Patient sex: M
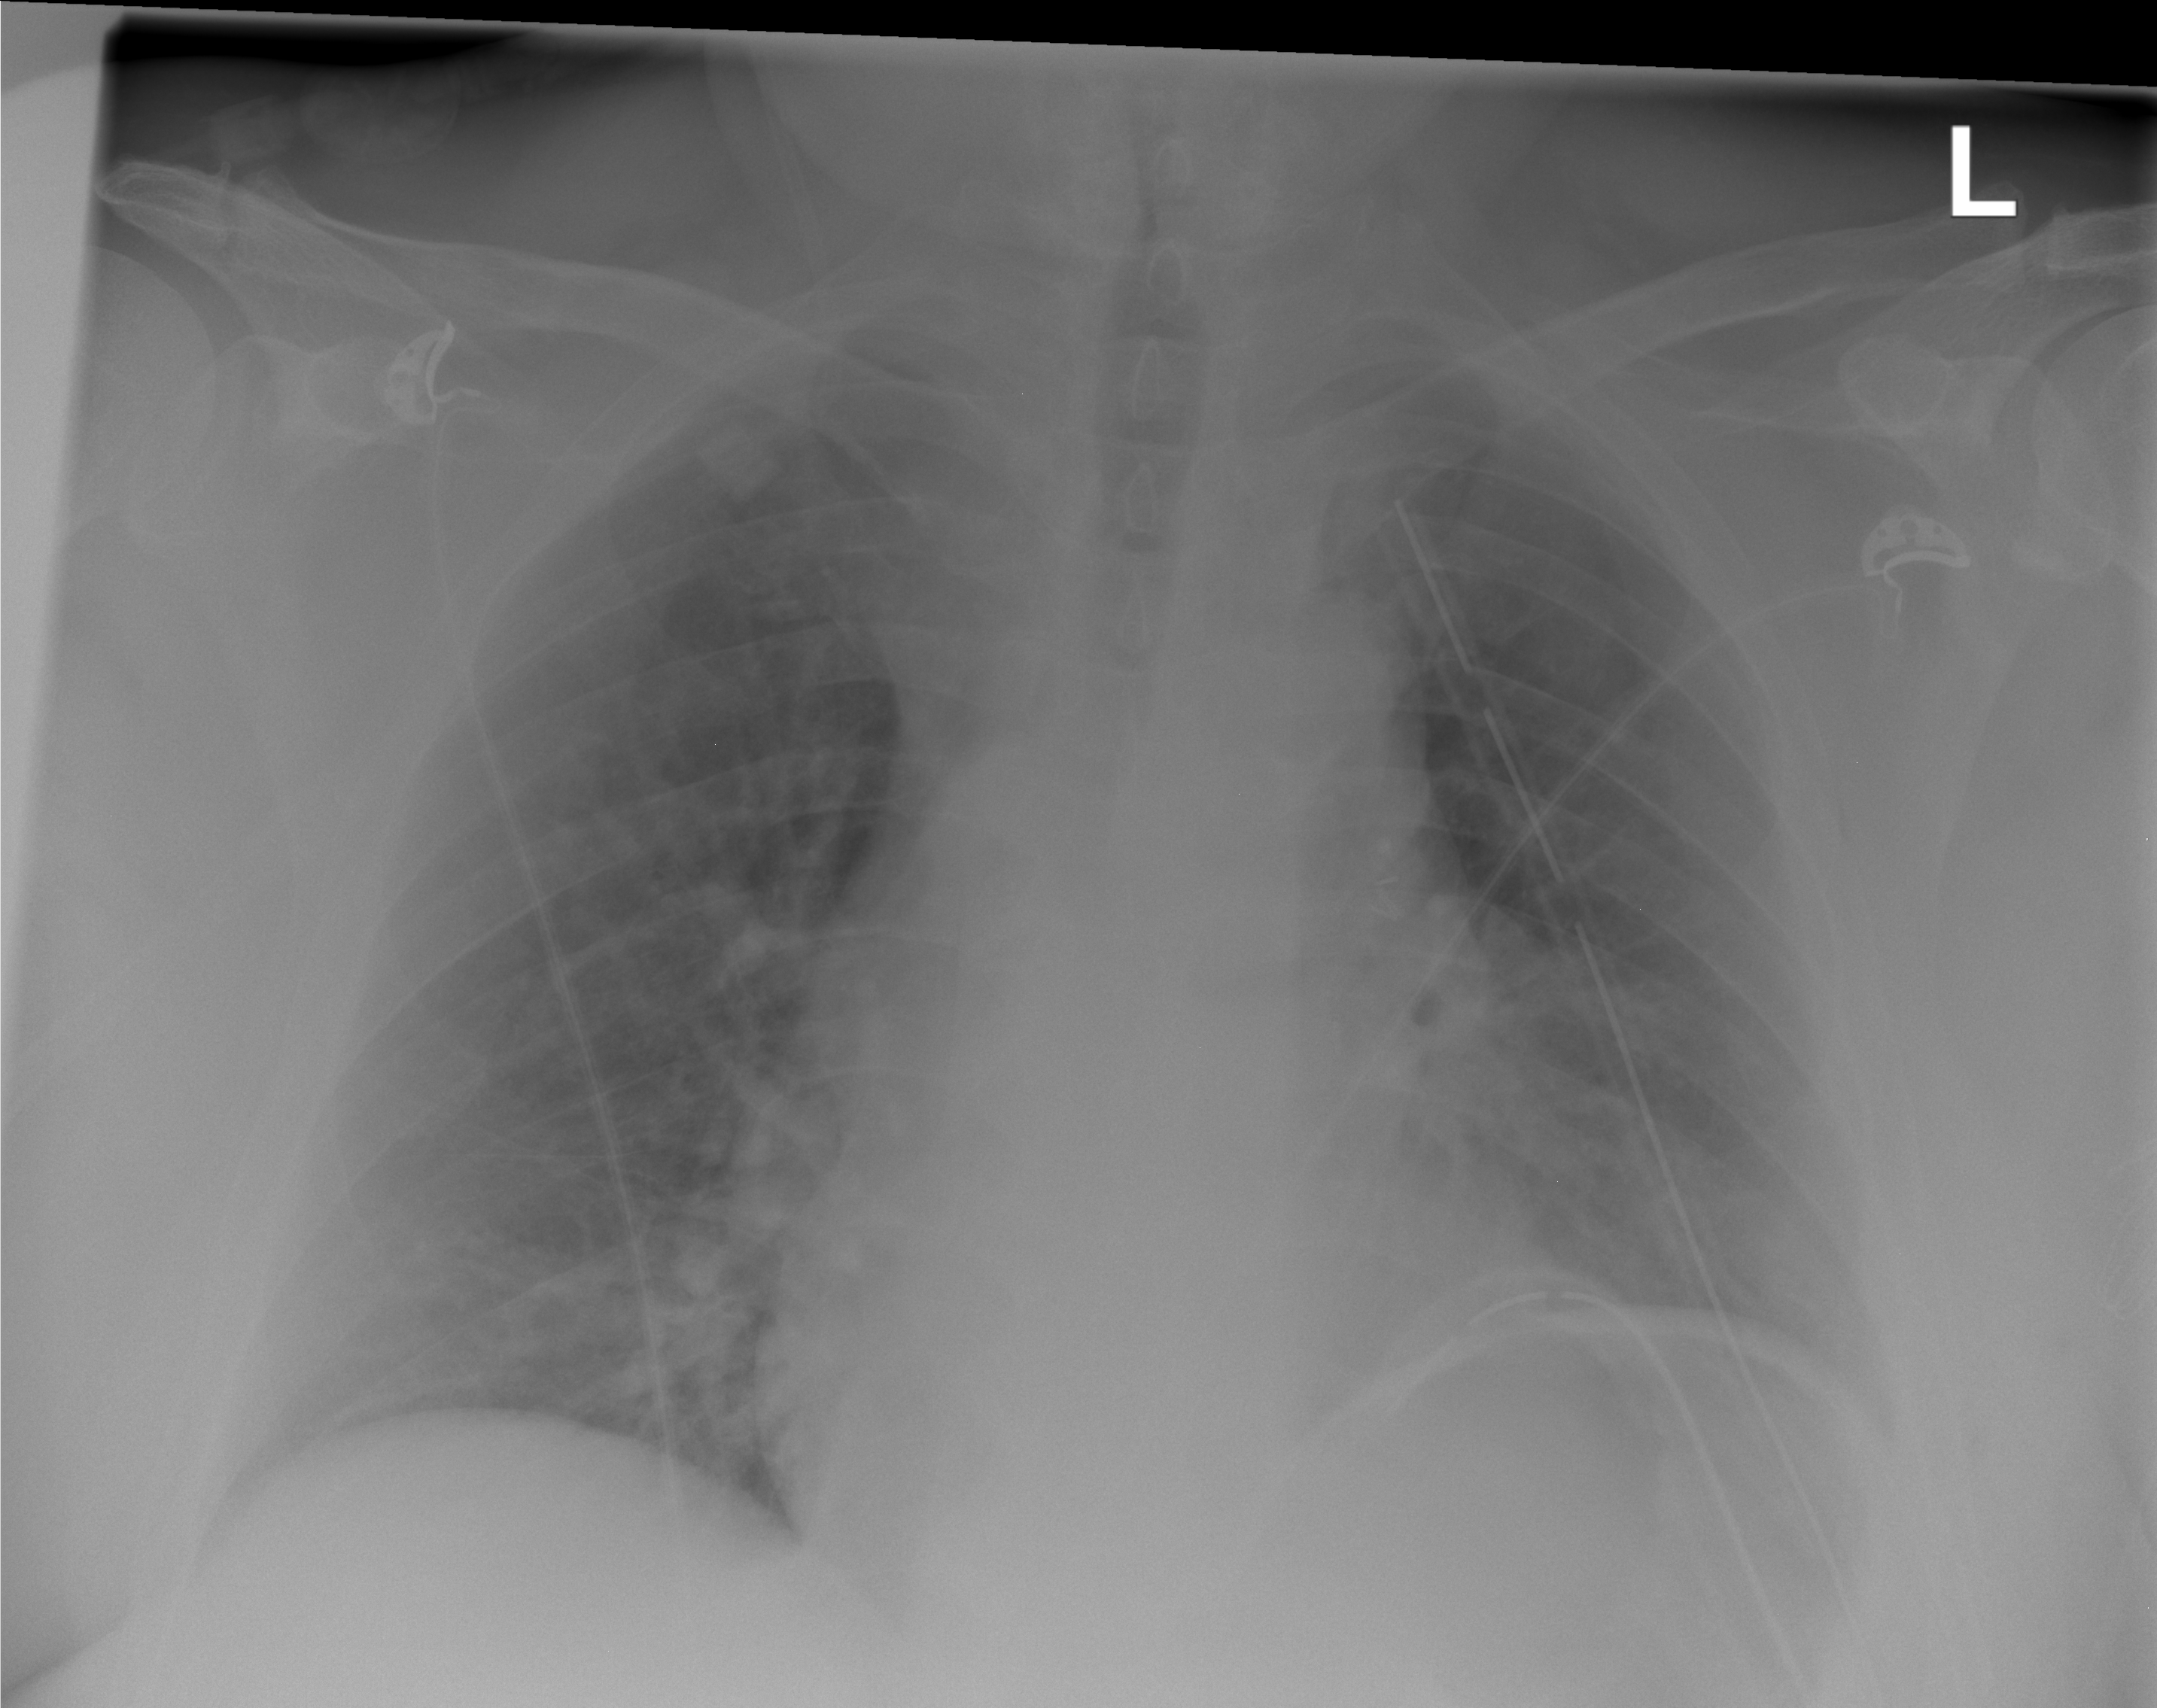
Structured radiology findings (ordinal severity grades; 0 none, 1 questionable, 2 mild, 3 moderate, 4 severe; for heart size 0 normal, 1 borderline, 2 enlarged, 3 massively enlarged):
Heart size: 1
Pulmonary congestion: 1
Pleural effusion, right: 0
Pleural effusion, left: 0
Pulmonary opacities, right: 0
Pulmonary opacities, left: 0
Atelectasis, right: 0
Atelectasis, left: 1